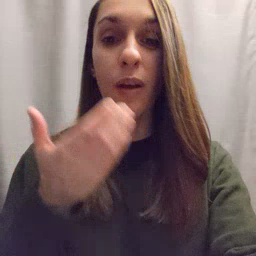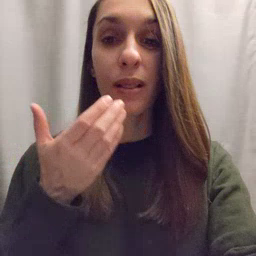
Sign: cereal